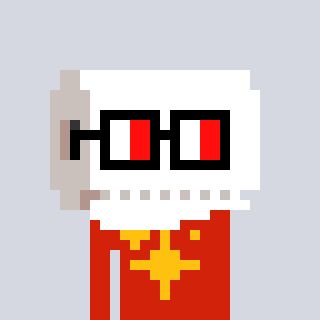
a pixel art character with square glasses with black frames and red eyes, a toiletpaper-full-shaped head and a red-colored body on a cool background